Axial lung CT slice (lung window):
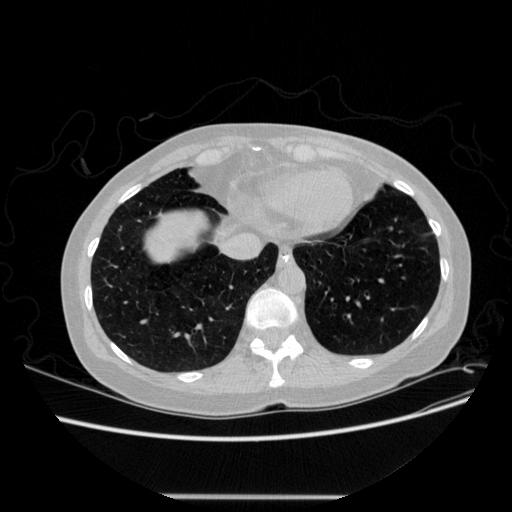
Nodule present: no